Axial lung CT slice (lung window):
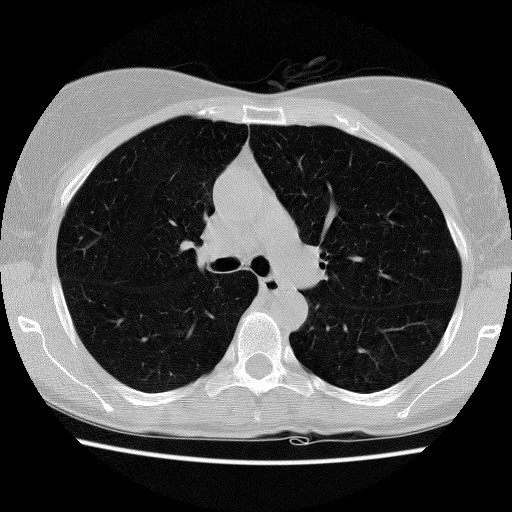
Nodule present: no